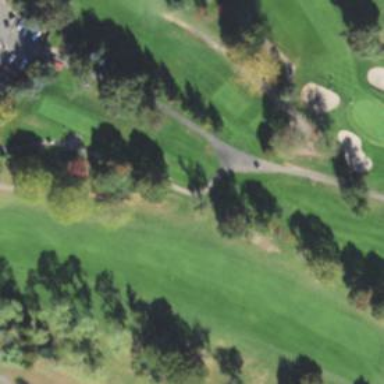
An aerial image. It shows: Golf path with asphalt surface.